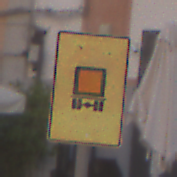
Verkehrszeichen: KennzeichnungspflichtigeFahrzeugeGefaehrlicheGueterOhnePfeilsymbol
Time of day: MorningAfternoon
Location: Outdoor (Urban)
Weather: PartlyCloudy
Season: NotSpecified
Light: Natural